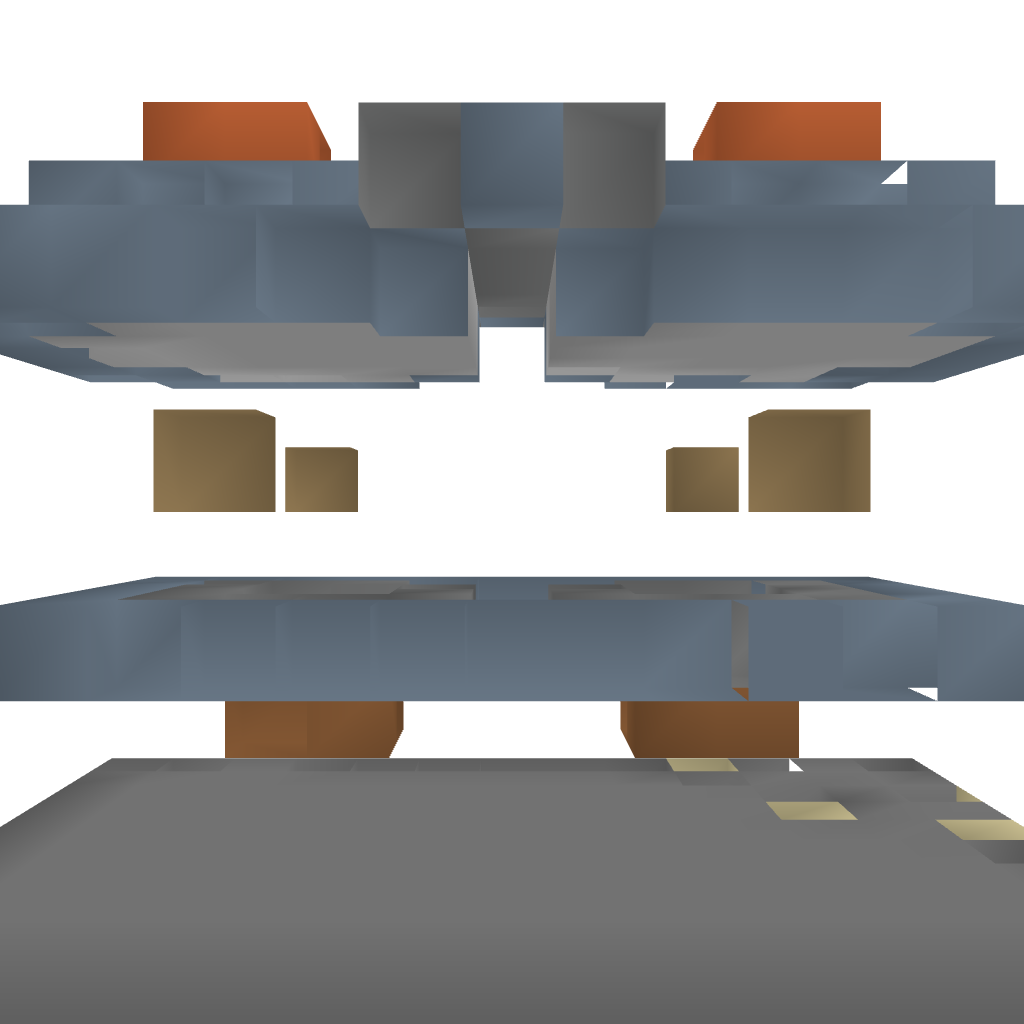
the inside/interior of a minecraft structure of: Brick-Locked Nether Portal